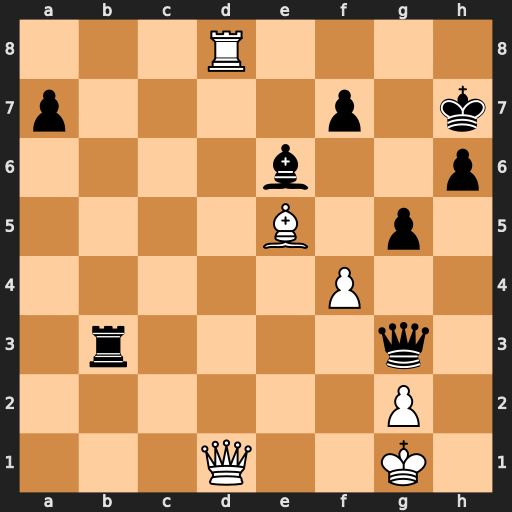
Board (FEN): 3R4/p4p1k/4b2p/4B1p1/5P2/1r4q1/6P1/3Q2K1
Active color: w
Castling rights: -
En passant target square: -
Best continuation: Rh8+ Kg6 f5+ Kxf5 Bxg3